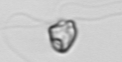
Label: flagellate_morphotype1